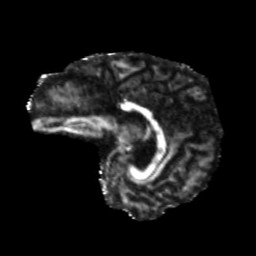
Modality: FA
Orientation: sagittal
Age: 62
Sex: female
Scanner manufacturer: siemens
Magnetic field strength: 3 T
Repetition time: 5.25 s
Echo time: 0.08 s